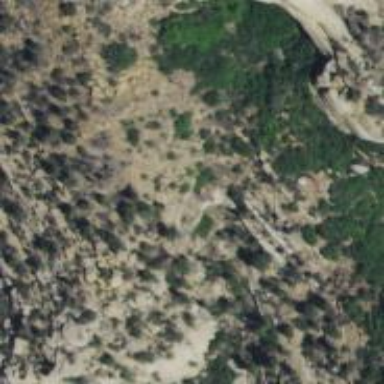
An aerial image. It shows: Archaeological site with historical significance.